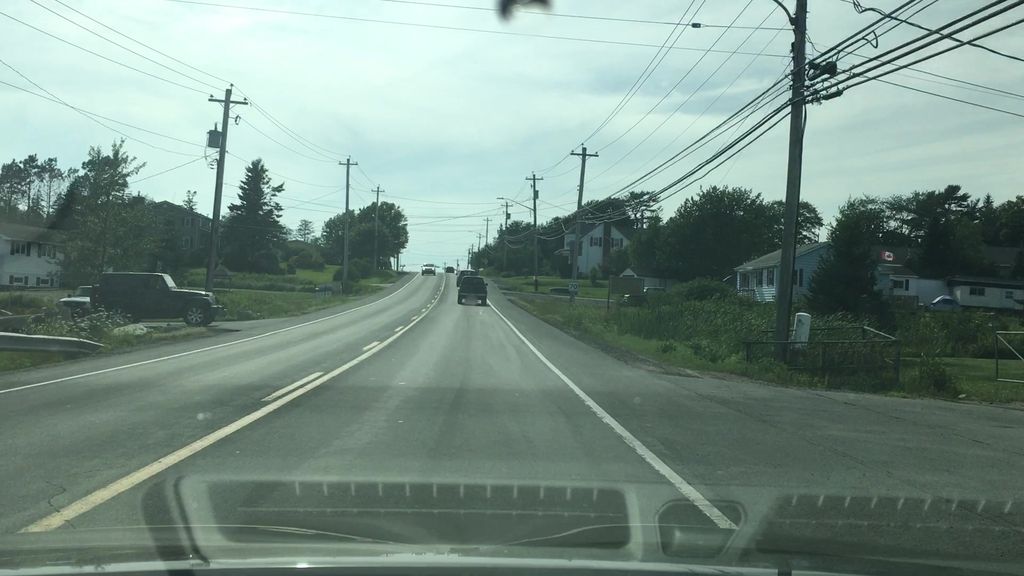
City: halifax